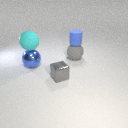
small gray metal cube in front of large blue metal sphere